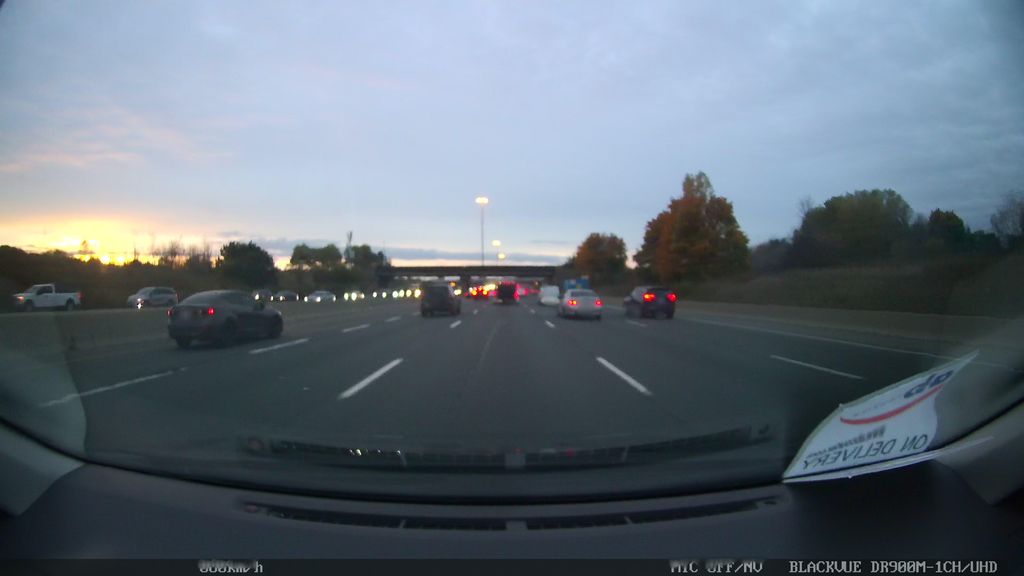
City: toronto